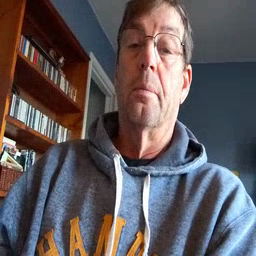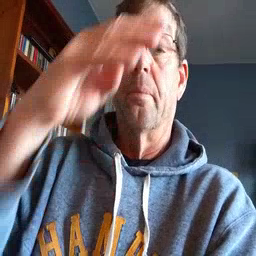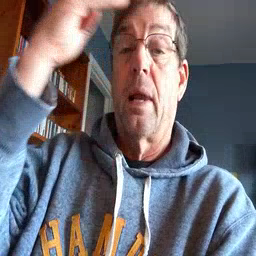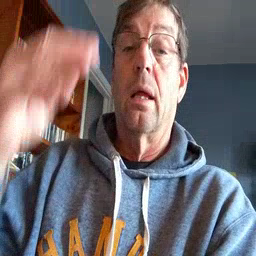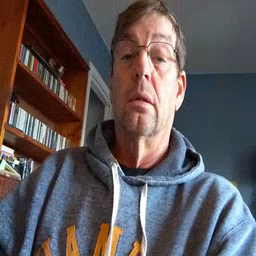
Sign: black